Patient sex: F
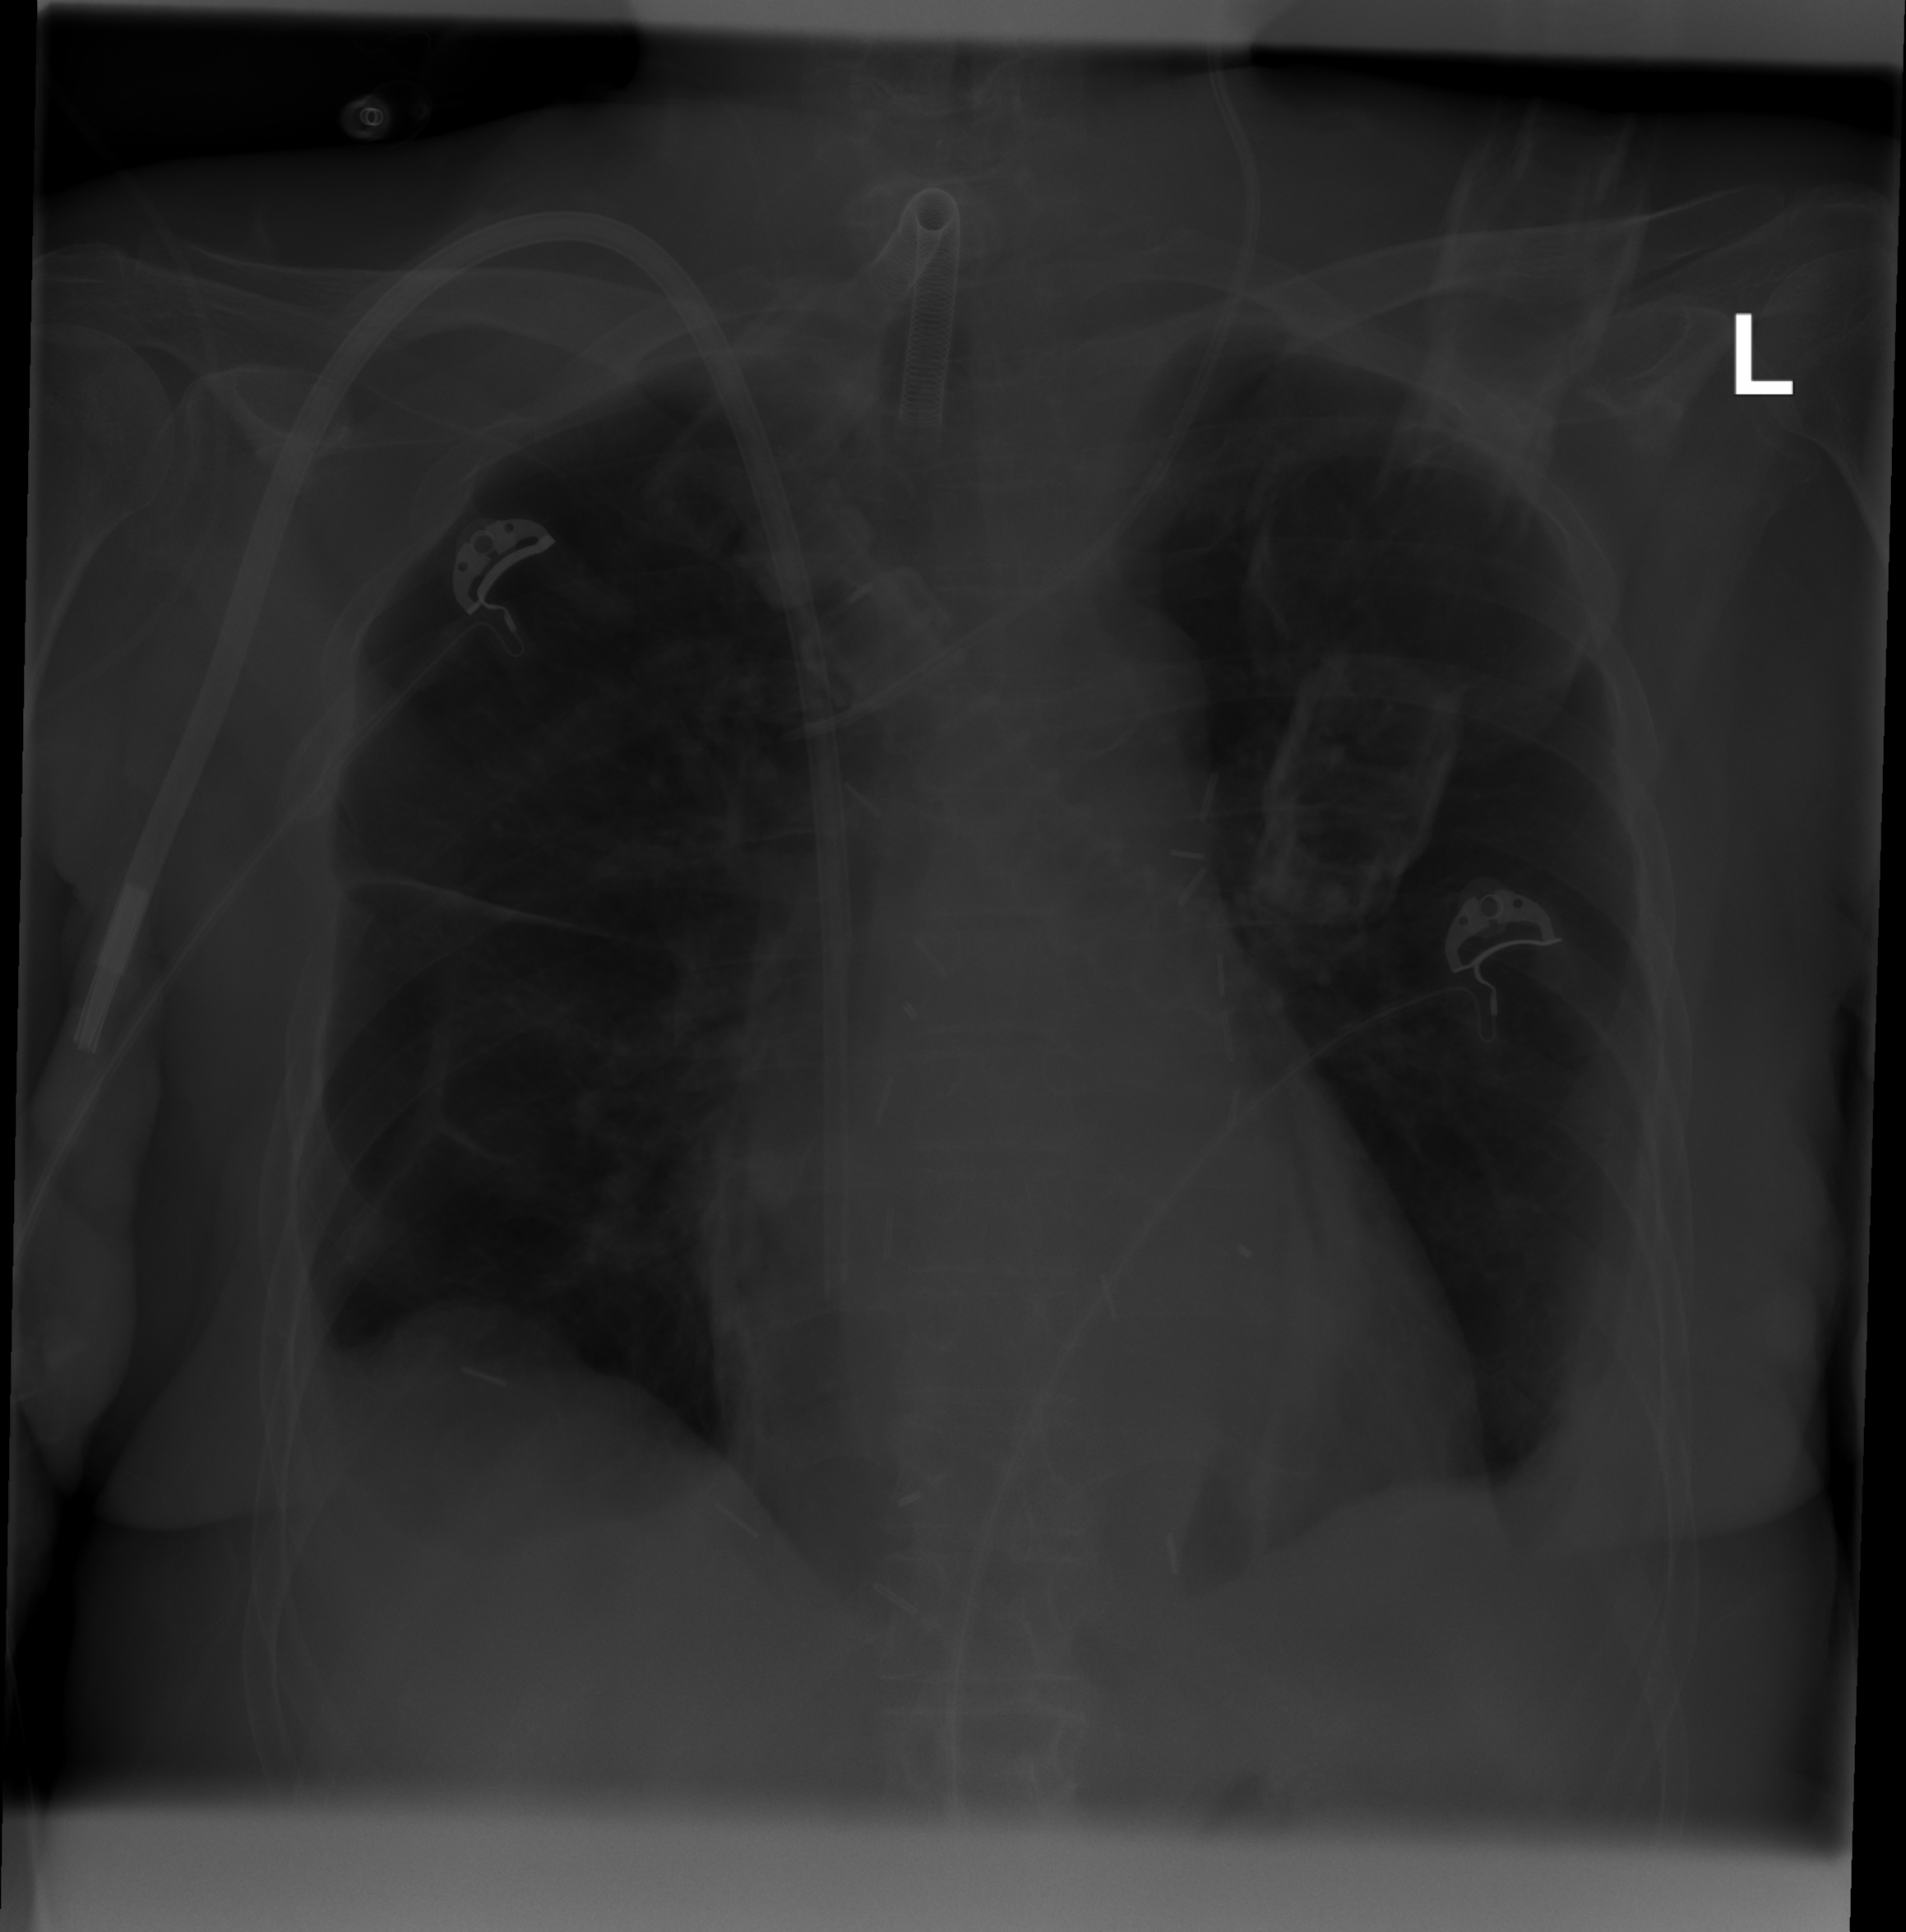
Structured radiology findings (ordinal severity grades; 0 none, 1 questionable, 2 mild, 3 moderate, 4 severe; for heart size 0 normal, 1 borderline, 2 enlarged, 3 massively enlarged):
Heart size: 0
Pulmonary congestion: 0
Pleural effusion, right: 1
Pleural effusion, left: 2
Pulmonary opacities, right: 0
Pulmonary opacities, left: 0
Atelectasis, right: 2
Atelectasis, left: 2